Question:
I am uploading data from a csv file to MongoDB. It is taking 'OrderDate' as string data type due to which facing problems while creating reports using a BI tool.
I have about 10000 records in my collection.
Could anyone help me how can I change the data Type of 'OrderDate' to Date with a single query?
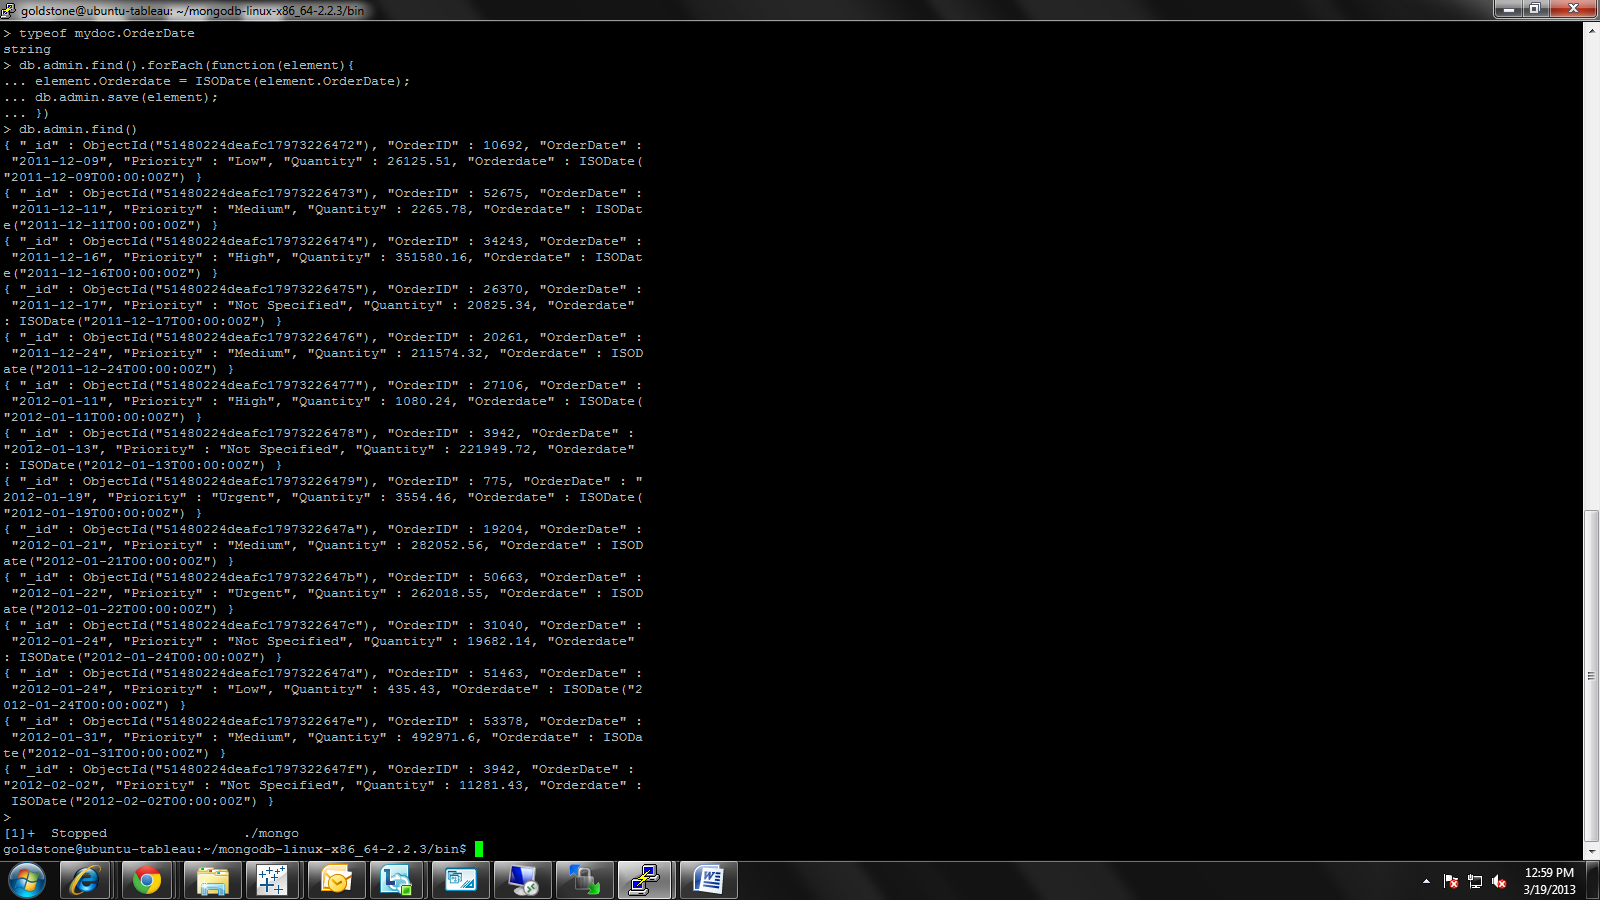
Answer: I don't think that you can change field's type with single query. The easiest way is to convert data strings into 'Date' format using 'ISODate' function during the insertion. But, if you want to process the data you already inserted, you can do it with the following code using mongodb console:
'''
db.collection.find().forEach(function(element){
element.OrderDate = ISODate(element.OrderDate);
db.collection.save(element);
})
'''
This code will process each element in your collection 'collection' and change the type of 'Orderdate' field from 'String' to 'Date'.